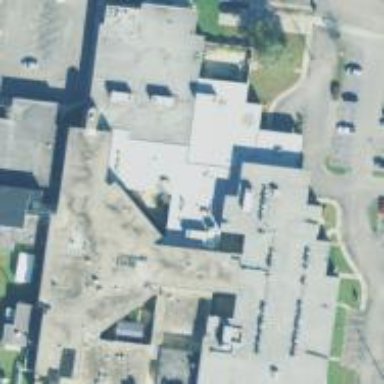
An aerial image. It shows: Healthcare facility identified as hospital.